Question: I've got this image:

Which I'm trying to add to a webpage as a background image -- just for testing purposes.
I set up the simplest HTML file possible:
'''
<!DOCTYPE html>
<html lang="en">
<head>
<title>
My CSS Test Page
</title>
<meta charset="utf-8">
<link rel="stylesheet" href="css/mycss.css">
</head>
<body>
<h1>Hello World!!</h1>
</body>
</html>
'''
And then linked it with this 'css':
'''
body {
background-image: url("trail.jpg");
}
'''
And... It doesn't work.
I then tried it with single quotes, then no quotes.. still the same problem. Nothing shows up. I then thought maybe the image is somehow corrupt or something. So I added an img tag:
'''
<!DOCTYPE html>
<html lang="en">
<head>
<title>
My Css Test Page
</title>
<meta charset="utf-8">
<link rel="stylesheet" href="css/mycss.css">
</head>
<body>
<h1>Hello World!!</h1>
<img src="trail.jpg">
</body>
</html>
'''
Shows without any issues.
I then thought maybe a link issue. So I embedded the 'css'.:
'''
<!DOCTYPE html>
<html lang="en">
<head>
<title>
My Css Test Page
</title>
<style>
body {
background-image: url("trail.jpg");
}
</style>
<meta charset="utf-8">
<link rel="stylesheet" href="css/mycss.css">
</head>
<body>
<h1>Hello World!!</h1>
<img src="trail.jpg">
</body>
</html>
'''
No luck.
So what am I missing?
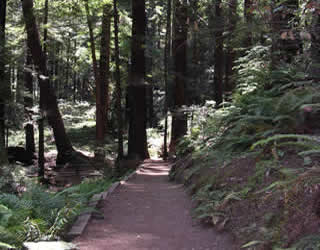
Answer: You might need to consider giving the path to the folder which has this image in your css-
'body { background-image: url('../img/test.jpg'); }'